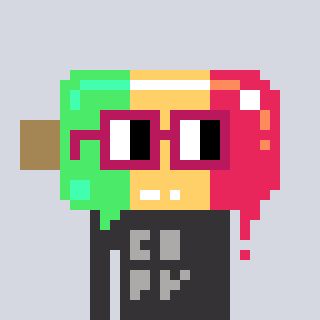
a pixel art character with square dark red glasses, a icepop-shaped head and a grayscale-colored body on a cool background